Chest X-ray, PA view. Patient: 35 years old, sex F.
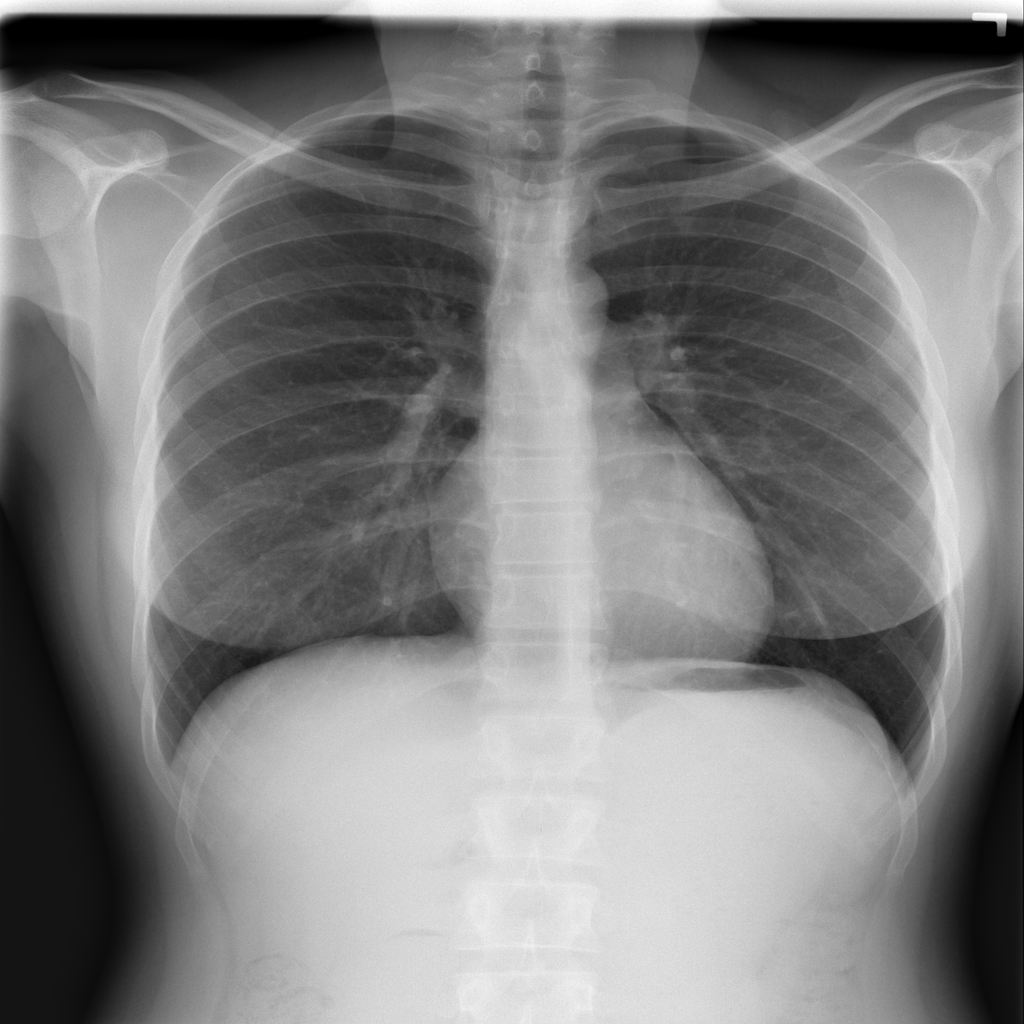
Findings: No Finding